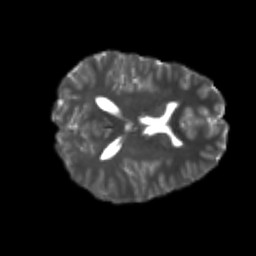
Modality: T2w
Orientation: axial
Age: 20
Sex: male
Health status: healthy
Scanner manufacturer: philips
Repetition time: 7.389 s
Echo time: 0.08599 s